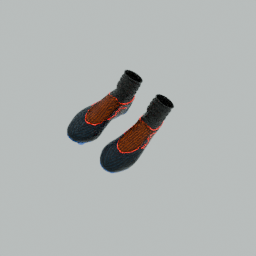
Label: people